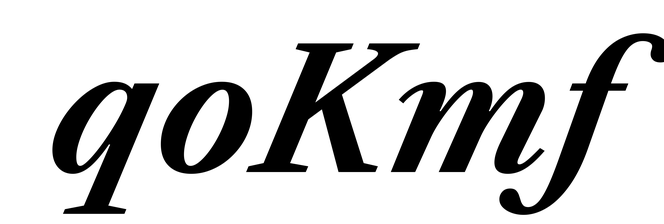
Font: LibreCaslonText-Italic_Bold_Italic